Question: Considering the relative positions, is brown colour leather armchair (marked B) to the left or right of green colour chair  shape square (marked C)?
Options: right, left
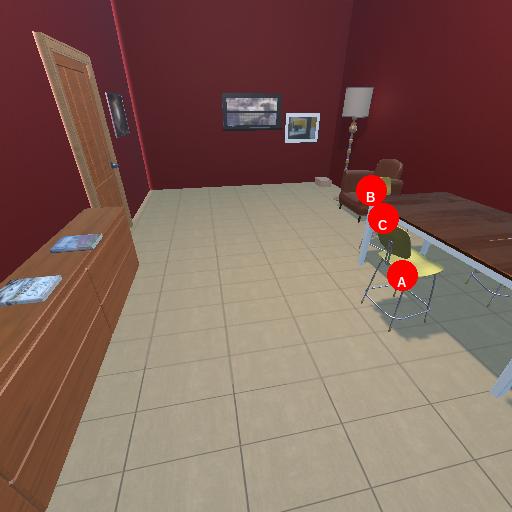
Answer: right